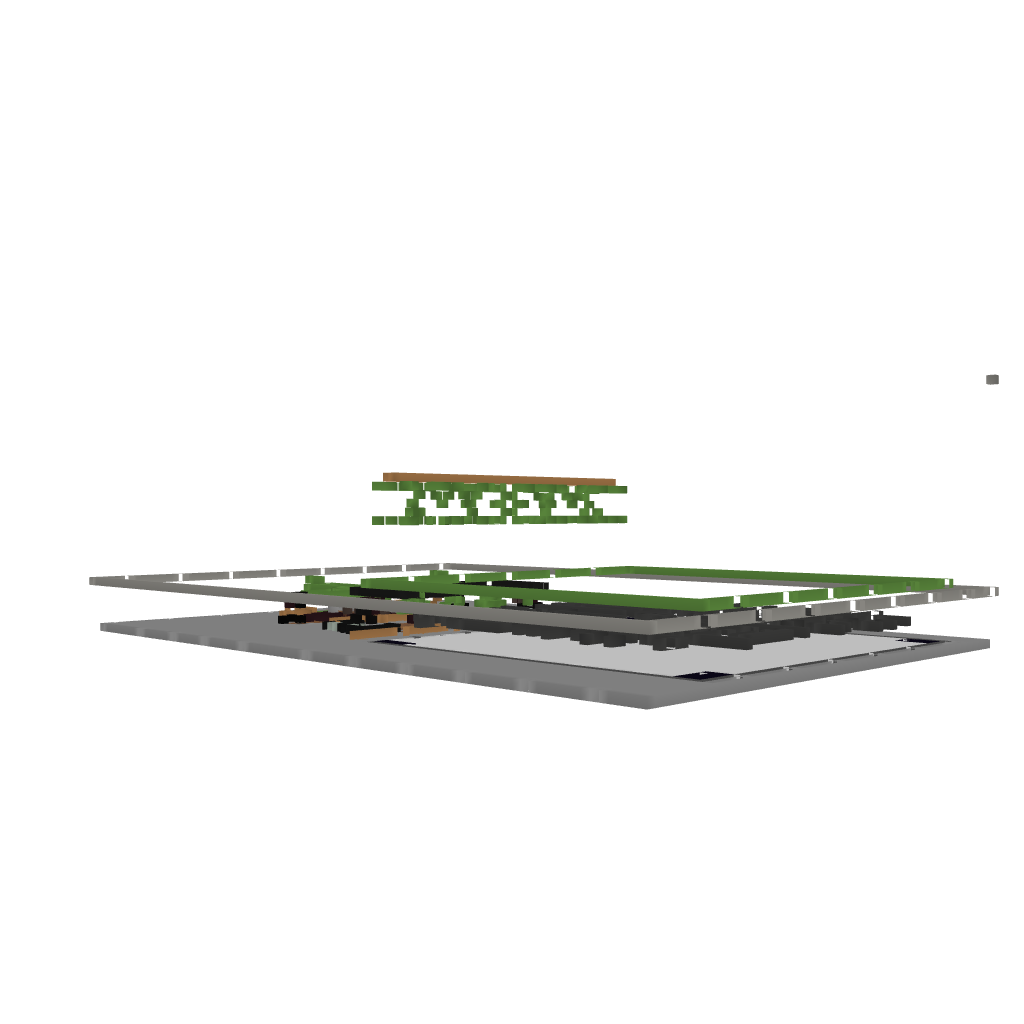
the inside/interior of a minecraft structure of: BomberMan MiniGame